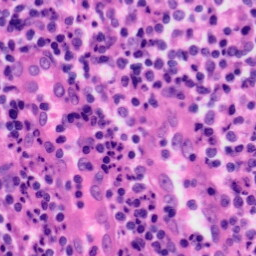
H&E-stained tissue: Tonsil